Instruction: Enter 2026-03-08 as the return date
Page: home
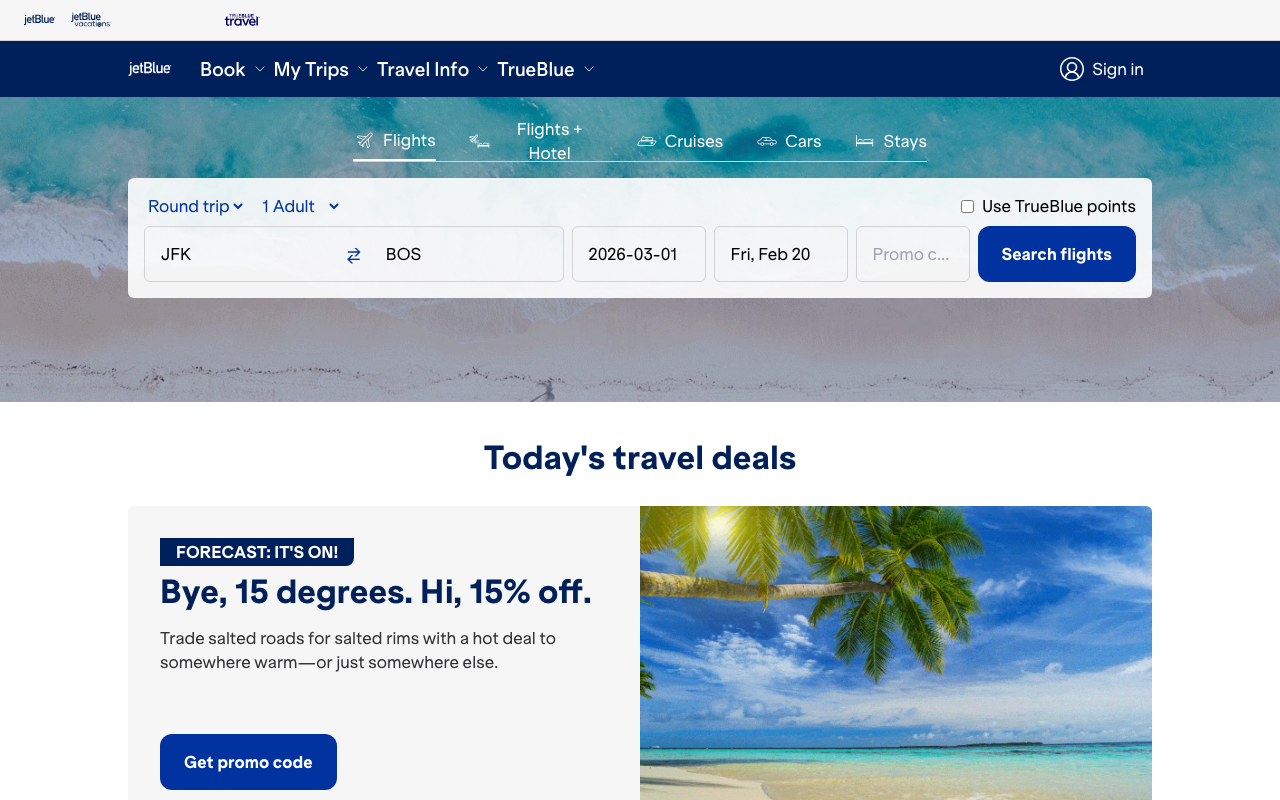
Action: type